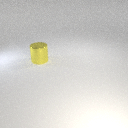
large yellow metal cylinder